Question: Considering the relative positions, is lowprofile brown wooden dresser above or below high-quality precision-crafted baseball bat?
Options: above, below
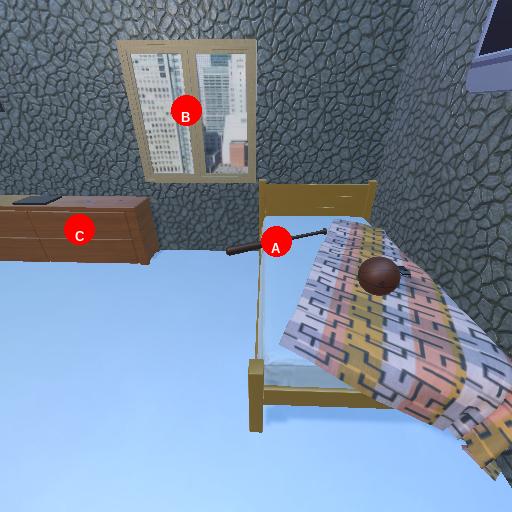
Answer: above